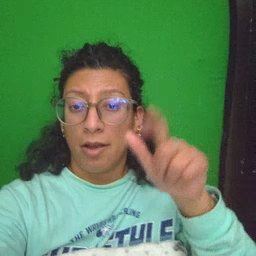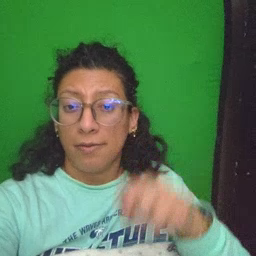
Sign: first